Question: Is there a way to disable/enable location services on iPhone simulator through objective c code?

I have read other questions already, but they mostly seem to talk about core location services. Is there something to handle this? (I also would not mind using undocumented API if any exist)
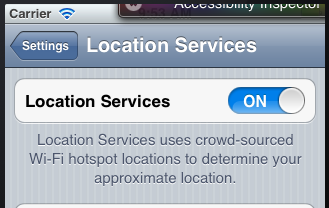
Answer: No, your code can not enable or disable the users Location Services. Nor should it be able to. You don't want Apps with the ability to make that decision for the user.